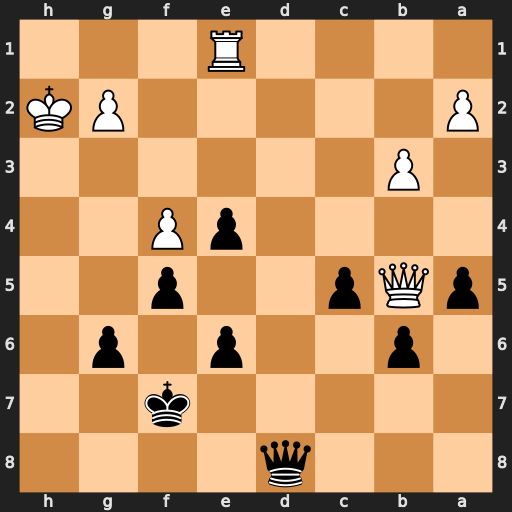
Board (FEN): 3q4/5k2/1p2p1p1/pQp2p2/4pP2/1P6/P5PK/4R3
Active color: b
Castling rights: -
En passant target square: -
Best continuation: Qh4+ Kg1 Qxe1+